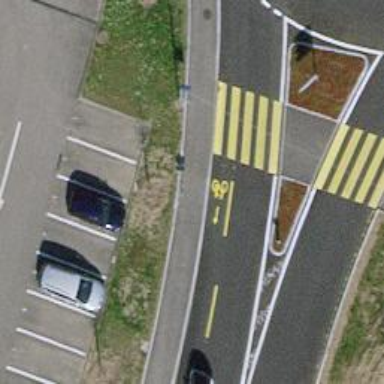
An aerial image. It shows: Uncontrolled crossing with central island on the road.